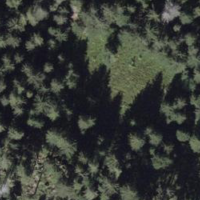
EUNIS habitat code: 43
Species observed at this site:
Vaccinium myrtillus
Filipendula ulmaria